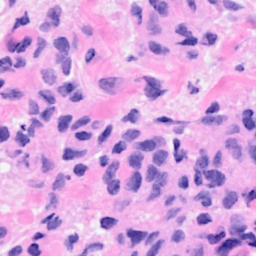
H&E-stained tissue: Breast